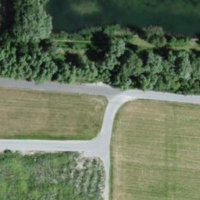
EUNIS habitat code: 57
Species observed at this site:
Lysimachia vulgaris
Prunus padus